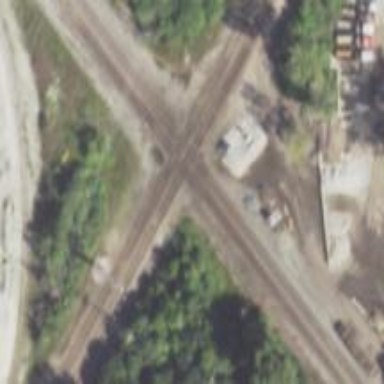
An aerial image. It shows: Junction on the railway.